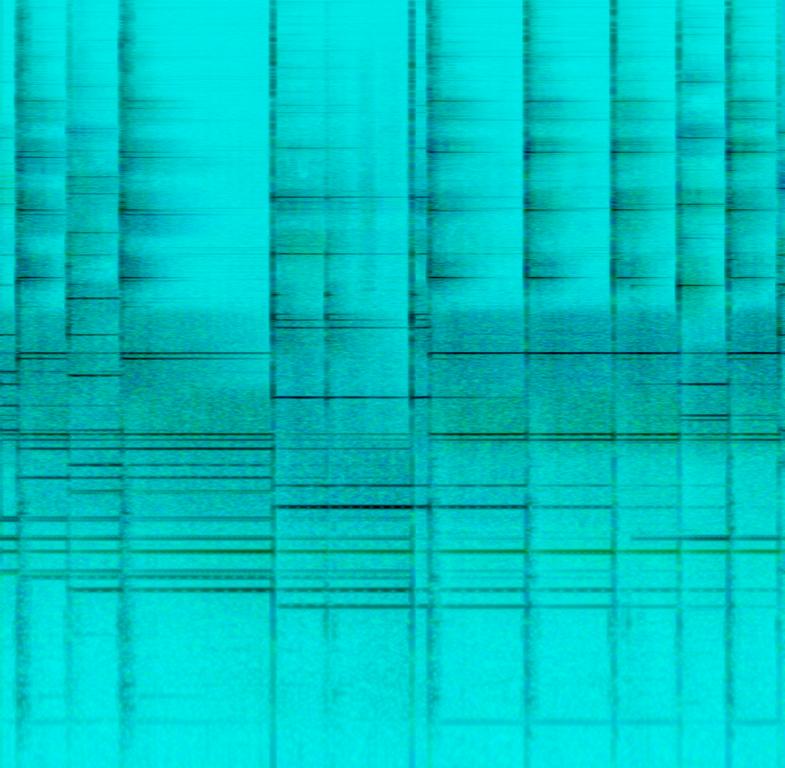
The excerpt features bells in different pitches being played/hit by what sounds to be a metallic object. The melody sounded by these bells is simple. There are no other instruments. This sounds like an amateur recording of an uncommon music instrument.